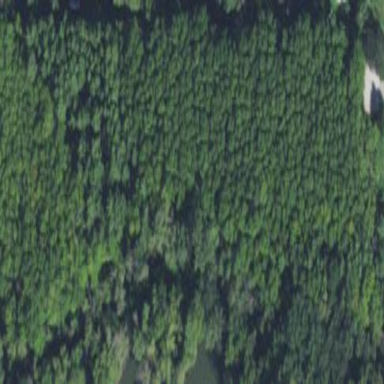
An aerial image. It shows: Mixed forest with deciduous trees.